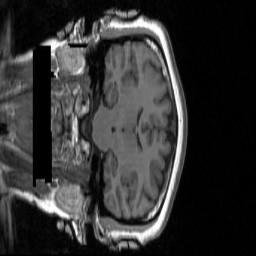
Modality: T1w
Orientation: coronal